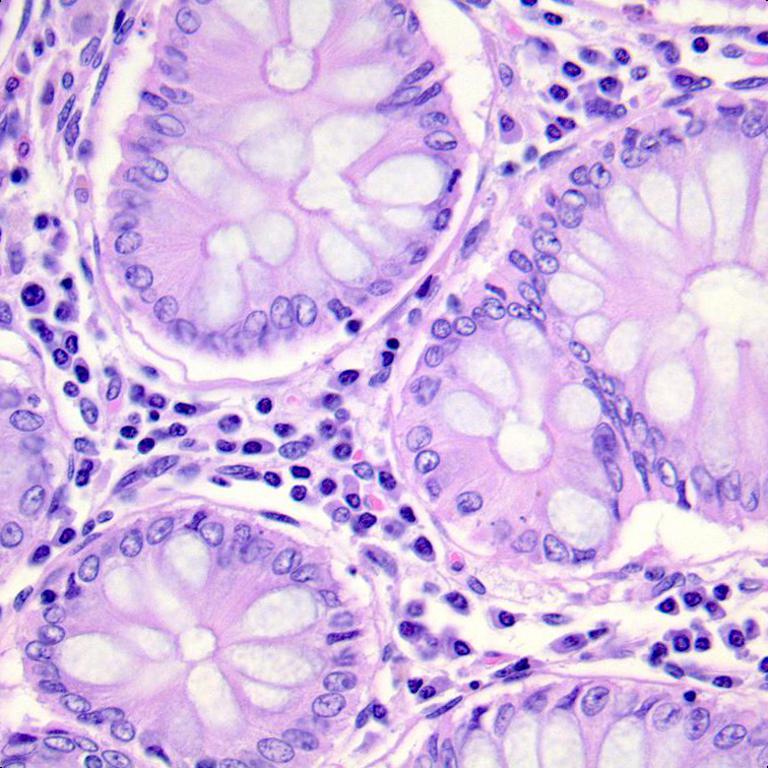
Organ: colon
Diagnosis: benign